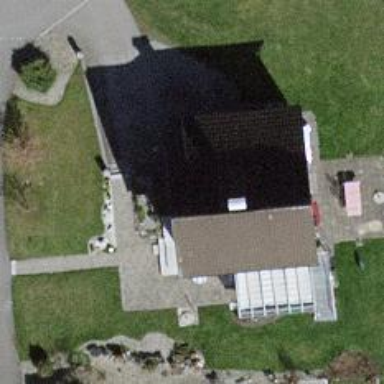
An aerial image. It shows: Detached building.